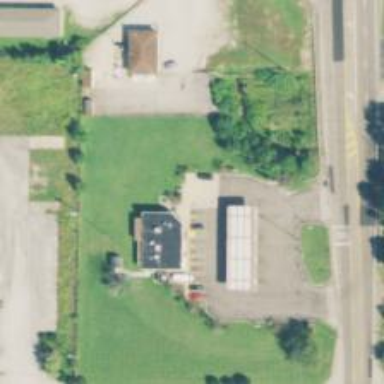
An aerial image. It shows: Convenience shop.